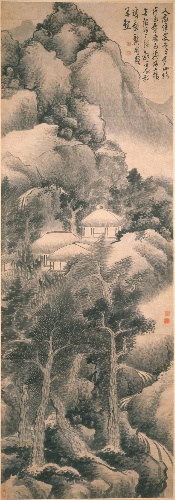
Title: 清  倣龔賢  雲山隱居圖  軸|Dwelling among mountains and clouds
Artist: Gong Xian
Artist bio: Chinese, 1619–1689
Date: 17th century
Object type: Hanging scroll
Classification: Paintings
Medium: Hanging scroll; ink on paper
Culture: China
Period: Qing dynasty (1644–1911)
Dimensions: Image: 10 ft. 8 in. × 44 1/4 in. (325.1 × 112.4 cm)
Overall with mounting: 13 ft. 7 in. × 55 1/4 in. (414 × 140.3 cm)
Overall with knobs: 13 ft. 7 in. × 59 3/4 in. (414 × 151.8 cm)
Department: Asian Art
Credit line: Purchase, The Dillon Fund Gift, 1983
Accession year: 1983
Repository: Metropolitan Museum of Art, New York, NY
Tags: Mountains|Landscapes